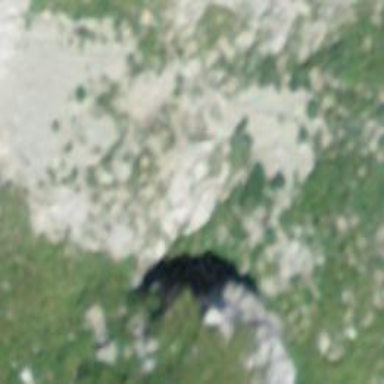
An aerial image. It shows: Natural cliff.